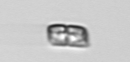
Label: Bacillariophyceae_morphotype1